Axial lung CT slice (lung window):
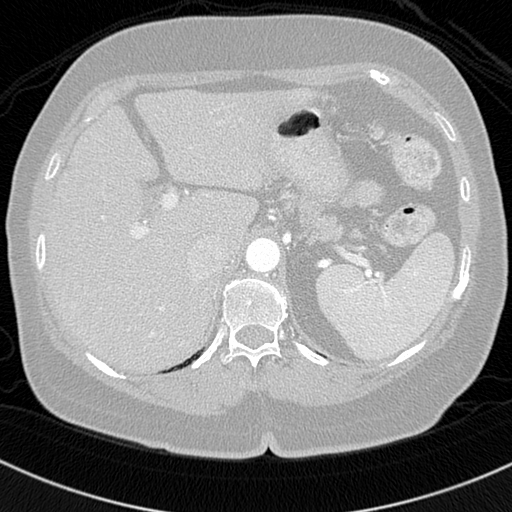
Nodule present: no